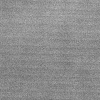
Atmospheric dust classification: dusty